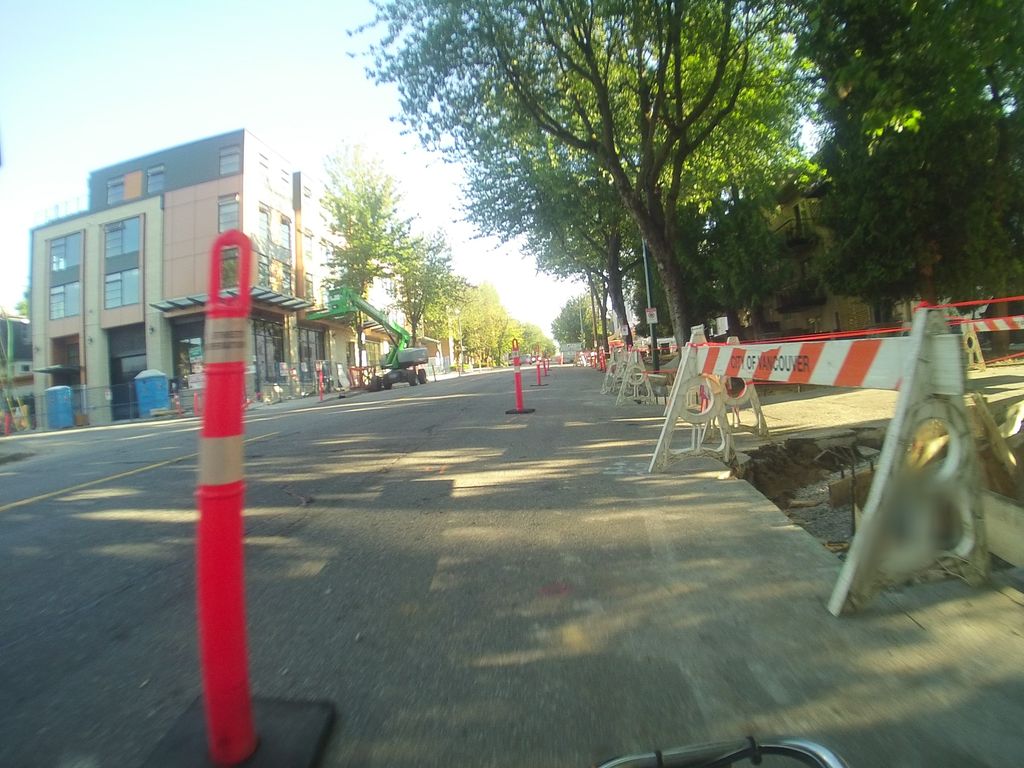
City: vancouver